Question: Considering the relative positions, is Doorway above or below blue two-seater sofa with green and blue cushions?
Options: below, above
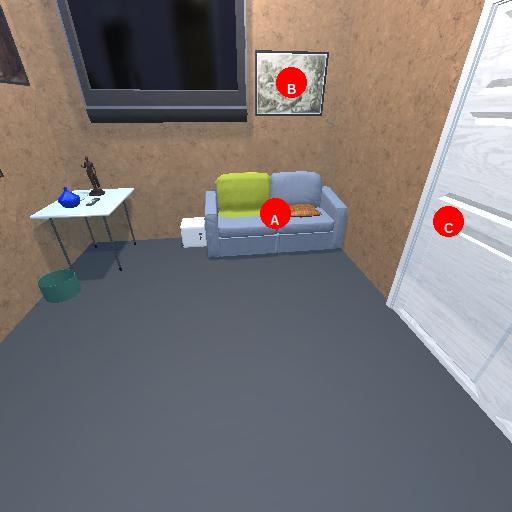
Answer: below